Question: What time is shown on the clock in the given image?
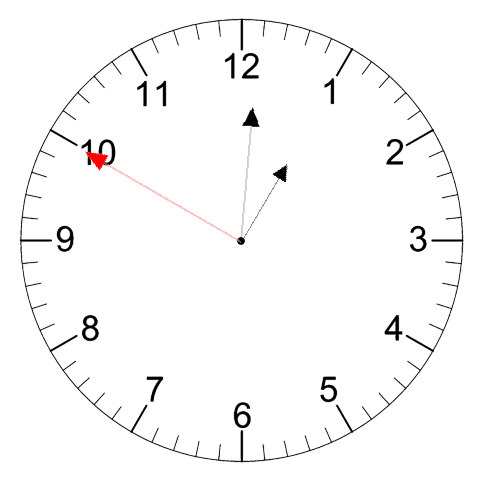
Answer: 01:00:50